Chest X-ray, AP view. Patient: 44 years old, sex F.
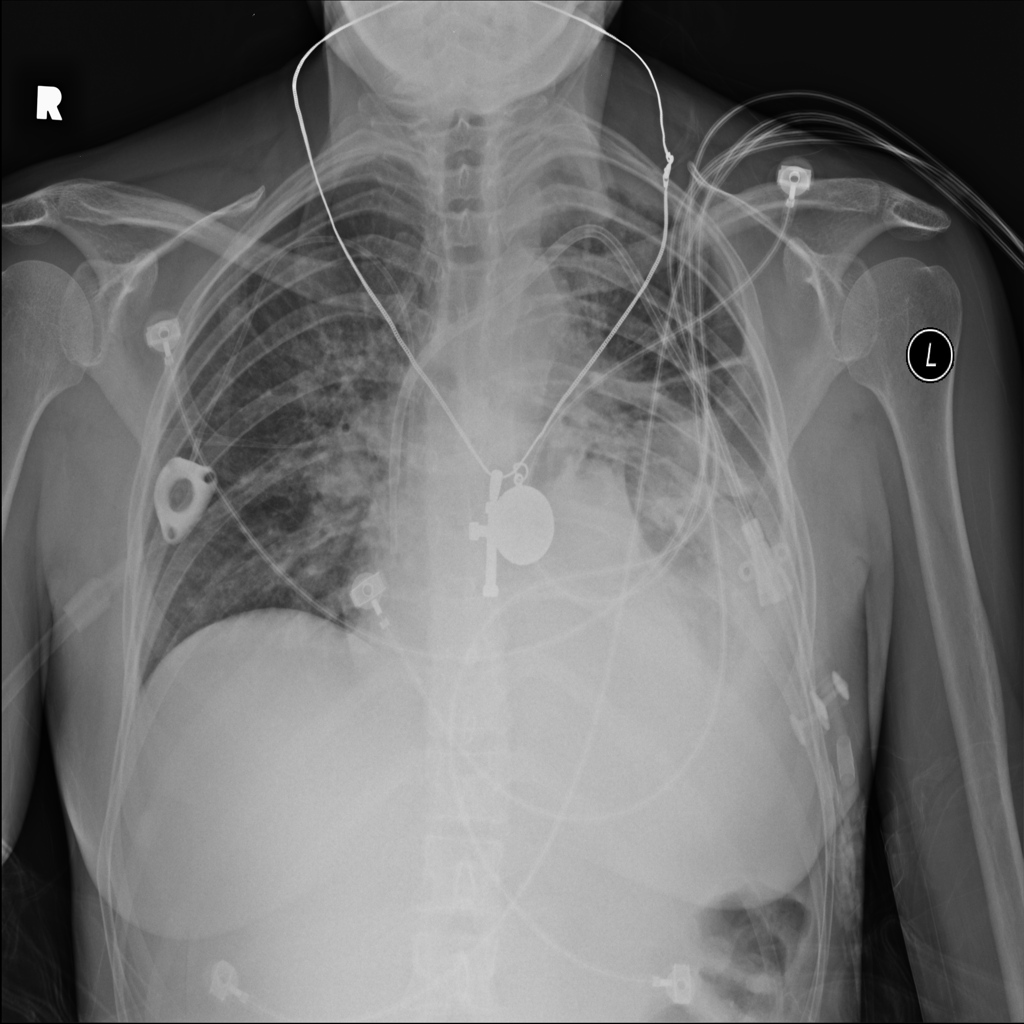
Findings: Atelectasis